Interaction volume radius: 5 \u00c5
Interaction volume height: 10 \u00c5
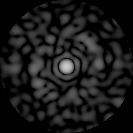
Disorder parameter: 0.8099